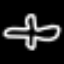
Label: airplane